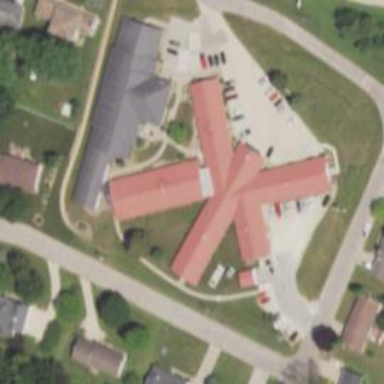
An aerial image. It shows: Nursing home.